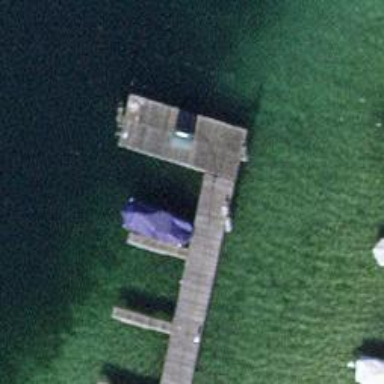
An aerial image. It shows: Man-made pier.